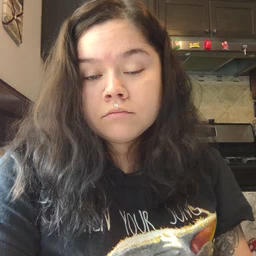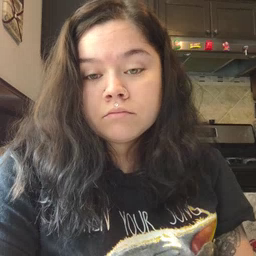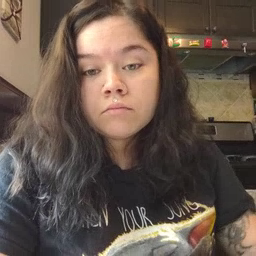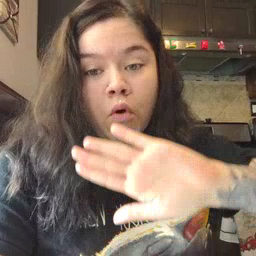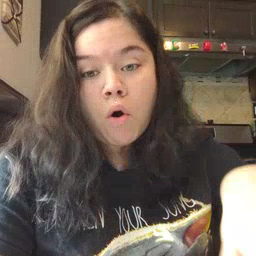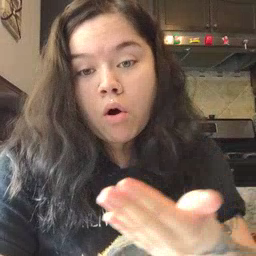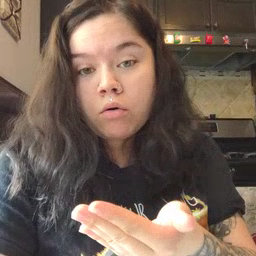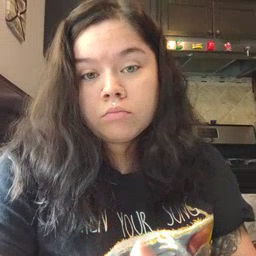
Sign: all